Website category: university
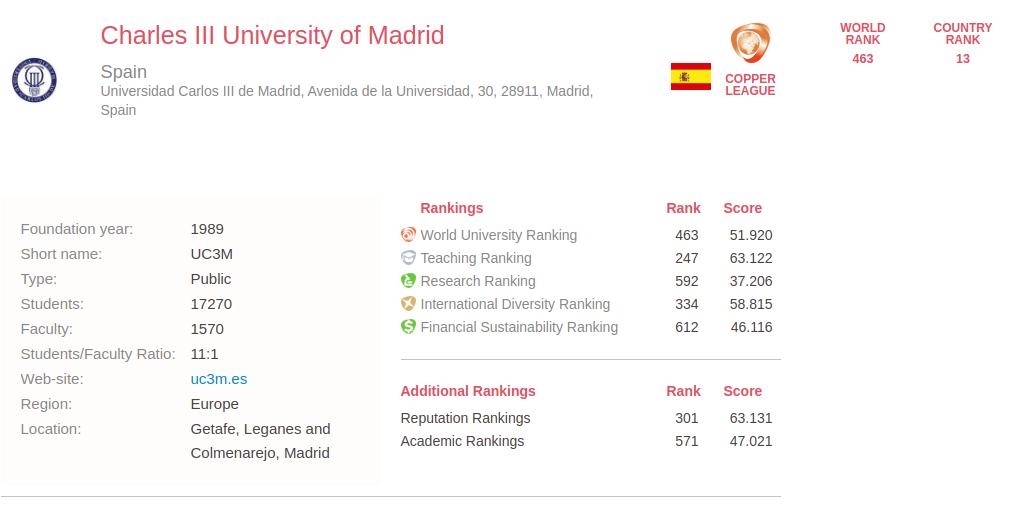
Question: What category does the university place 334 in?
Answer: International Diversity Ranking

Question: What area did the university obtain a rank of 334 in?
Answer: International Diversity Ranking

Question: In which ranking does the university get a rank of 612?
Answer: Financial Sustainability Ranking

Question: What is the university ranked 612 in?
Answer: Financial Sustainability Ranking

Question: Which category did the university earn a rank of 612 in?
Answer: Financial Sustainability Ranking

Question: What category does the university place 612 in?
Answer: Financial Sustainability Ranking

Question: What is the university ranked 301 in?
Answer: Reputation Rankings

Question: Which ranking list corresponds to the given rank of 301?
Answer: Reputation Rankings

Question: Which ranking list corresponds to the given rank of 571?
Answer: Academic Rankings

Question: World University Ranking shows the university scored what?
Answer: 51.920

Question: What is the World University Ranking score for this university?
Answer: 51.920

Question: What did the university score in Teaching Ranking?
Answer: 63.122

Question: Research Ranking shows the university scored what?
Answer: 37.206

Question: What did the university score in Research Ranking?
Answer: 37.206

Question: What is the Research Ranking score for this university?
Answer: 37.206

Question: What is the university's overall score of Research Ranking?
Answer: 37.206

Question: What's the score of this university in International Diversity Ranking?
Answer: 58.815

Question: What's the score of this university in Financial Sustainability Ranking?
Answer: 46.116

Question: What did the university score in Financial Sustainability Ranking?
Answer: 46.116

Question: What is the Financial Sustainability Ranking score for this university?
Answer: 46.116

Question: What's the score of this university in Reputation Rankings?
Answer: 63.131

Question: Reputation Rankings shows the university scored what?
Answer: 63.131

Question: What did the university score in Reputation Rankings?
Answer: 63.131

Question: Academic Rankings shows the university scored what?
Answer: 47.021

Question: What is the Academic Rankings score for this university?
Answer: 47.021

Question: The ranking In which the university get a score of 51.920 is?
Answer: World University Ranking

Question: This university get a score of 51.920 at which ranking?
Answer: World University Ranking

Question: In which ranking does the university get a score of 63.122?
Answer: Teaching Ranking

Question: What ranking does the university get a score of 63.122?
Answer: Teaching Ranking

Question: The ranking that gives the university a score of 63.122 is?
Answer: Teaching Ranking

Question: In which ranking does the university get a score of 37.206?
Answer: Research Ranking

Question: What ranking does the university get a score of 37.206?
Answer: Research Ranking

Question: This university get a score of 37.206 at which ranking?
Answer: Research Ranking

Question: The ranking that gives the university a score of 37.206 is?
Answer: Research Ranking

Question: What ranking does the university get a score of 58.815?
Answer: International Diversity Ranking

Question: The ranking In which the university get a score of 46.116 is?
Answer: Financial Sustainability Ranking

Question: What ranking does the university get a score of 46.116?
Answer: Financial Sustainability Ranking

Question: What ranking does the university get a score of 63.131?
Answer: Reputation Rankings

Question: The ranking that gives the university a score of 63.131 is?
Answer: Reputation Rankings

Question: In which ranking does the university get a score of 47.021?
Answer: Academic Rankings

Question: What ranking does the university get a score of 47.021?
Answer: Academic Rankings